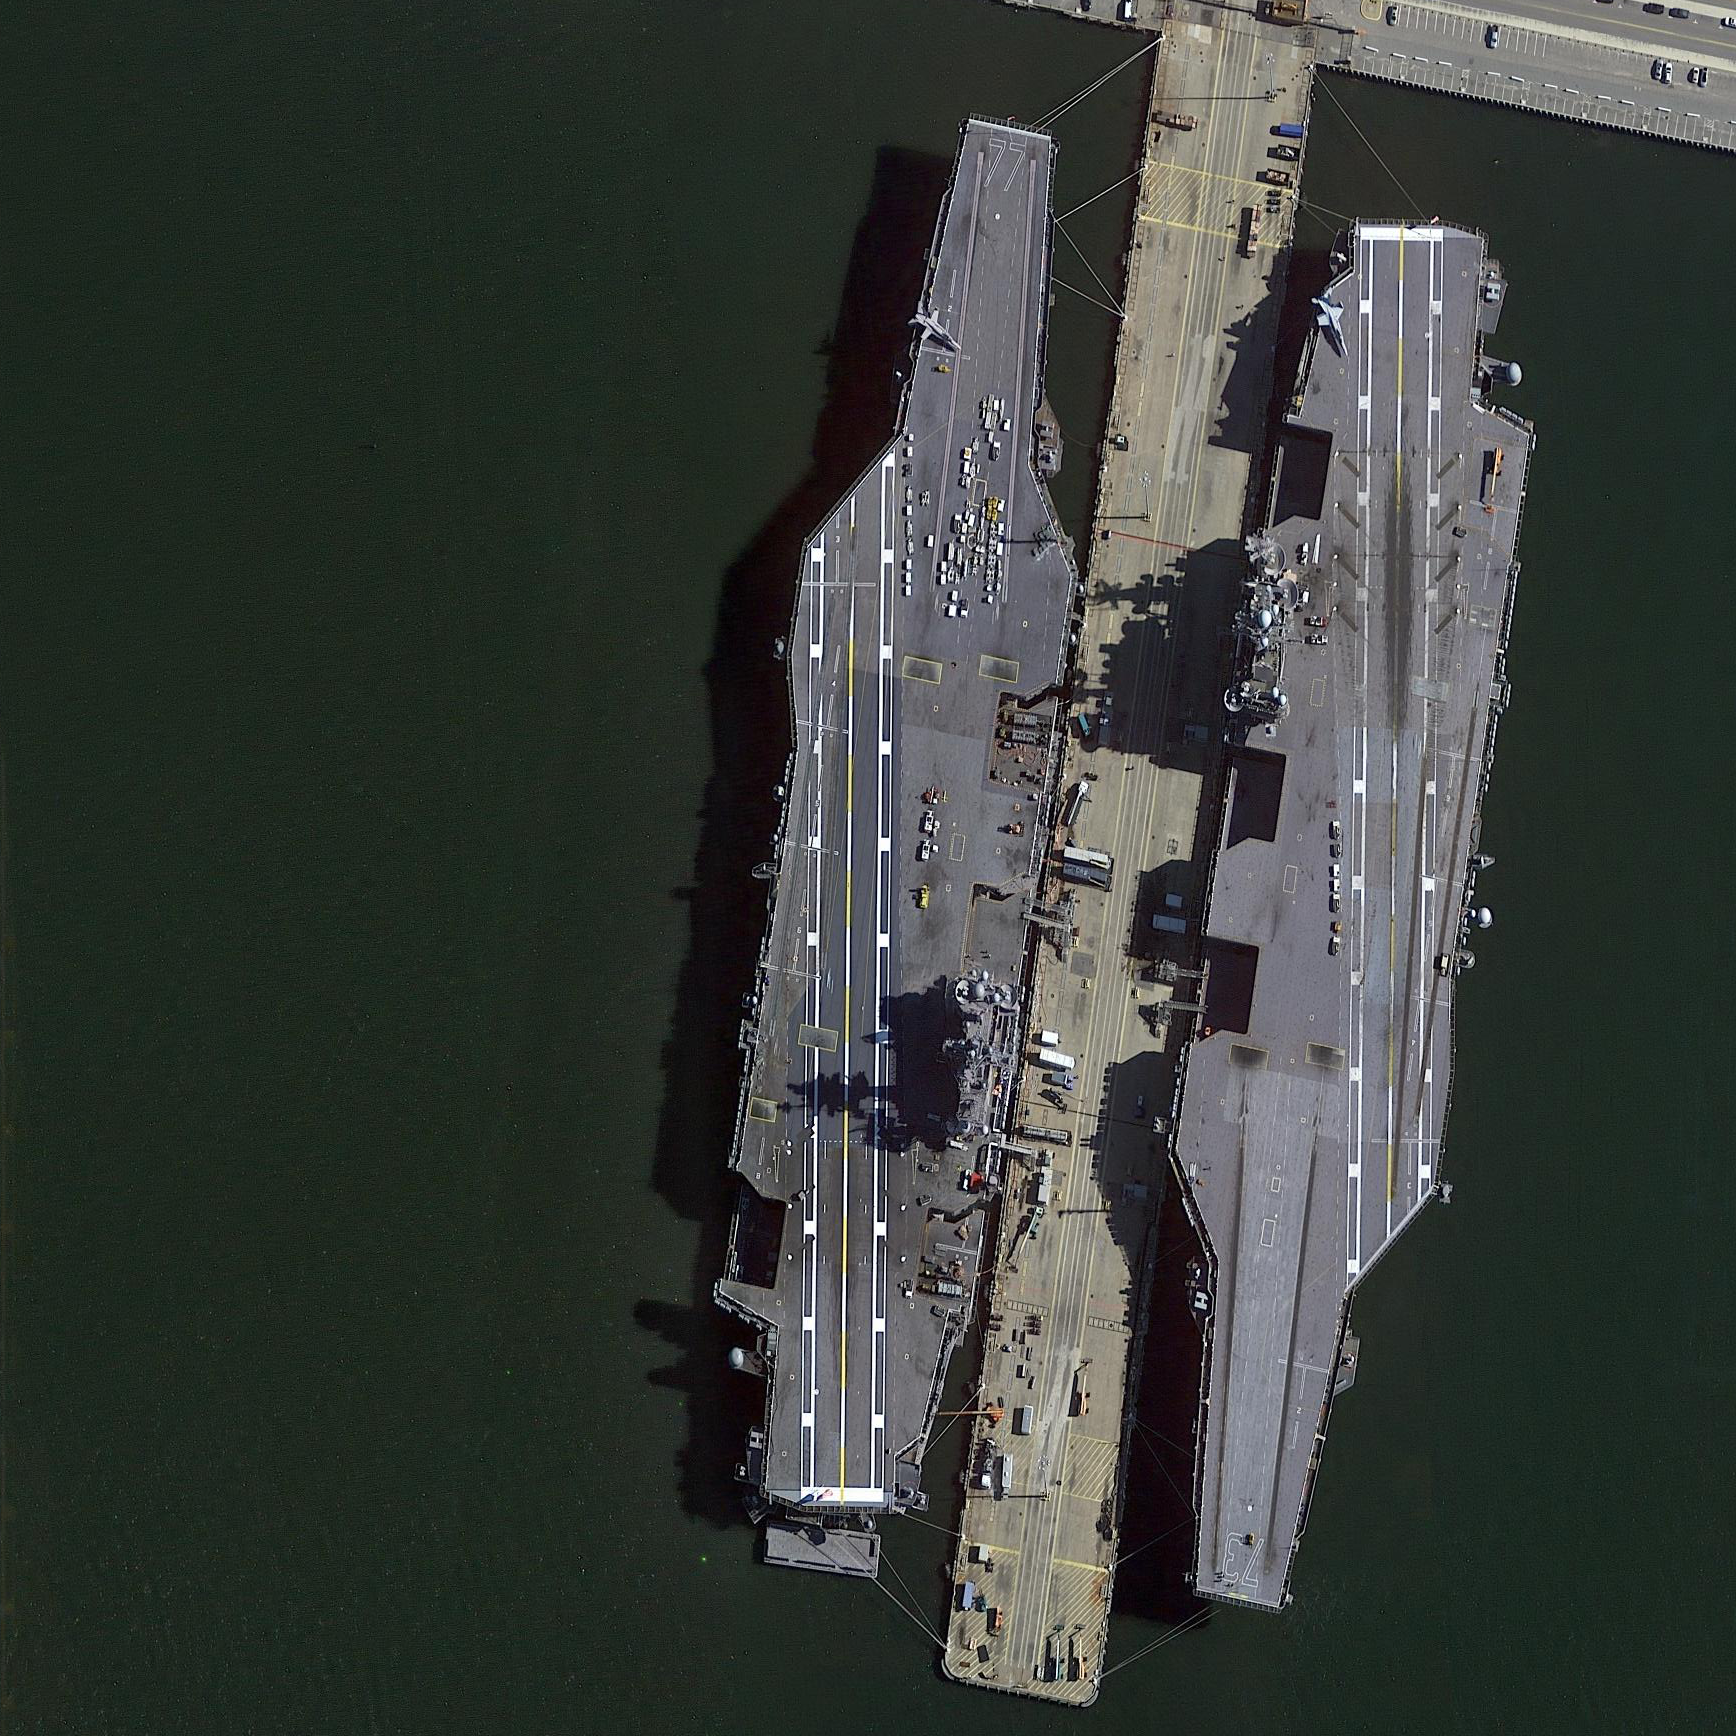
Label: Nimitz-class_aircraft_carrier